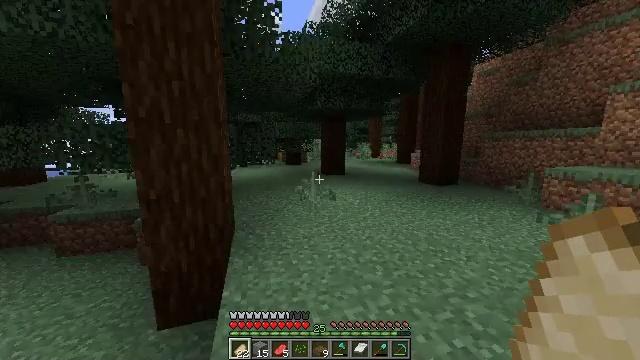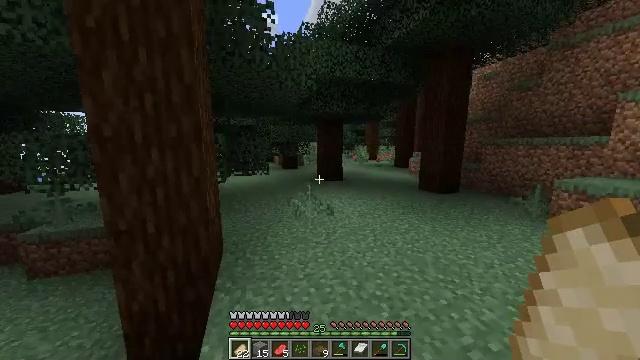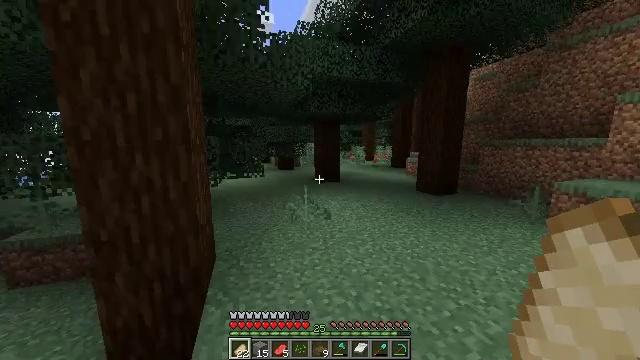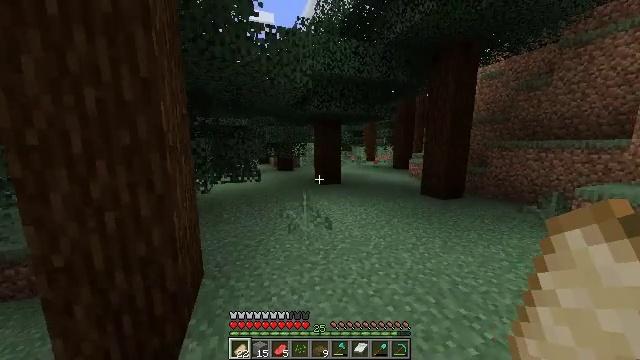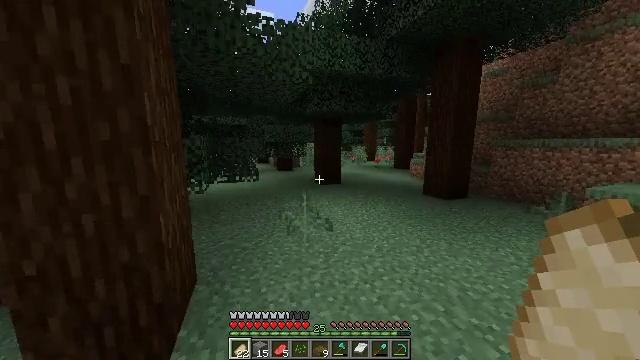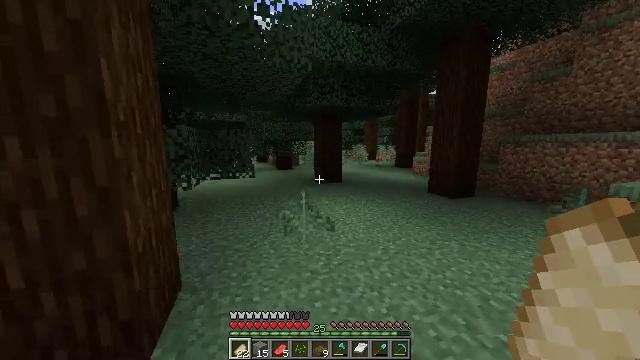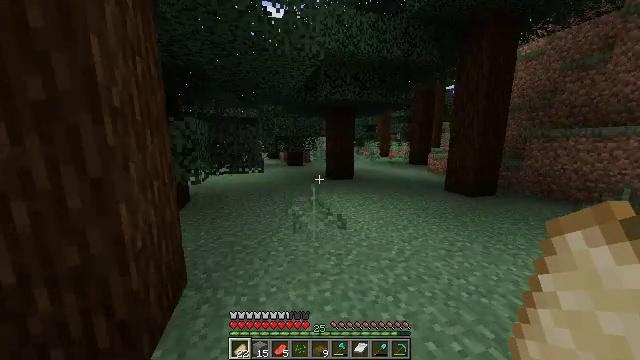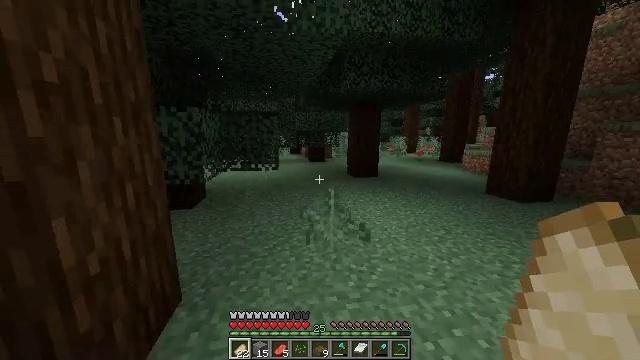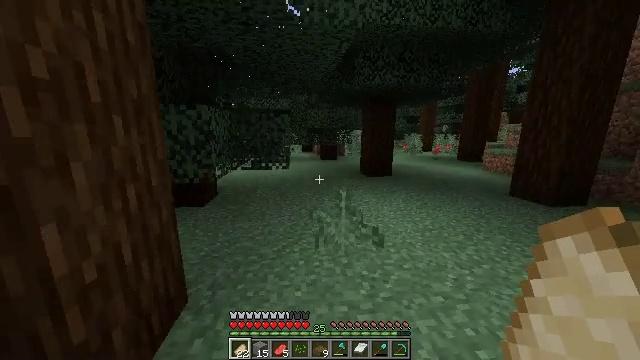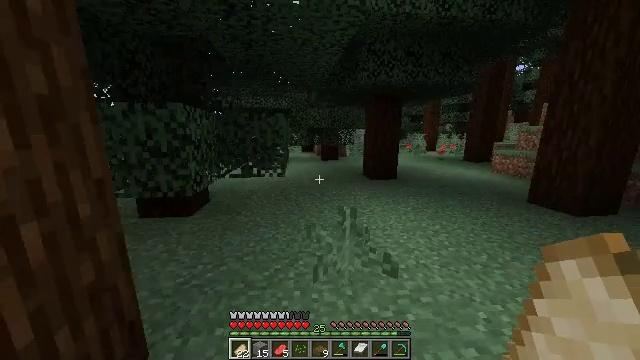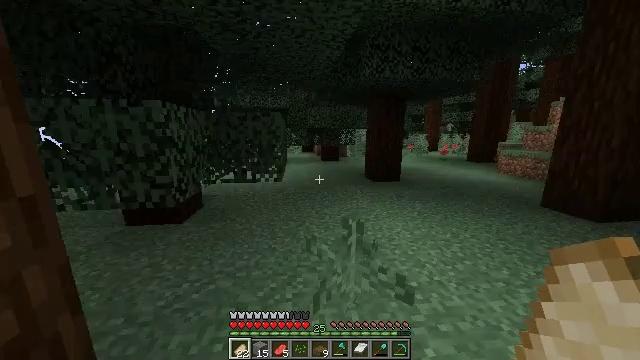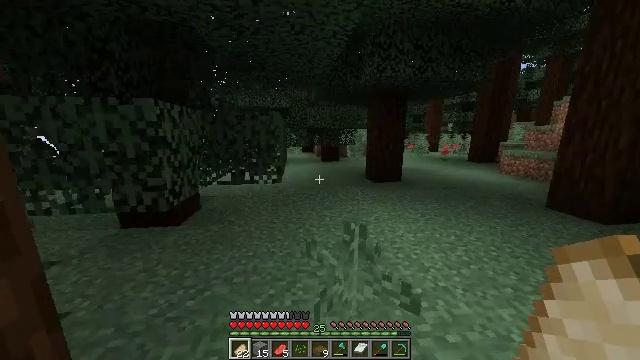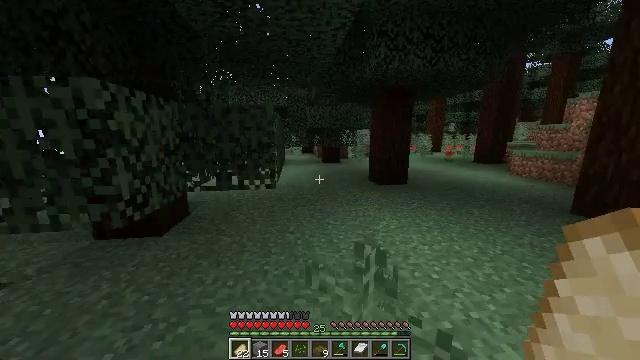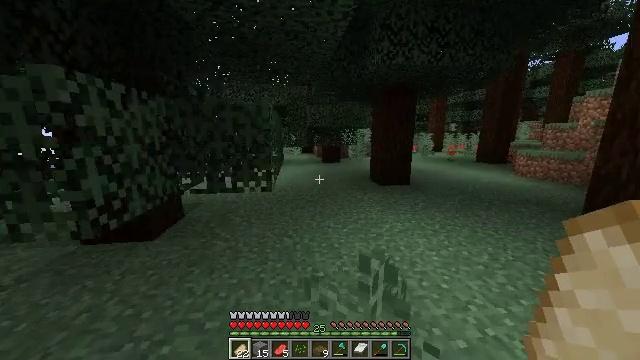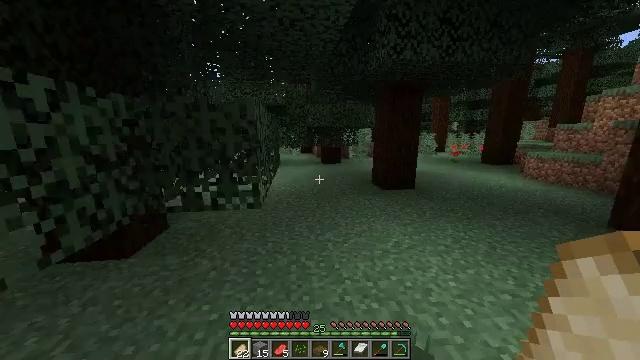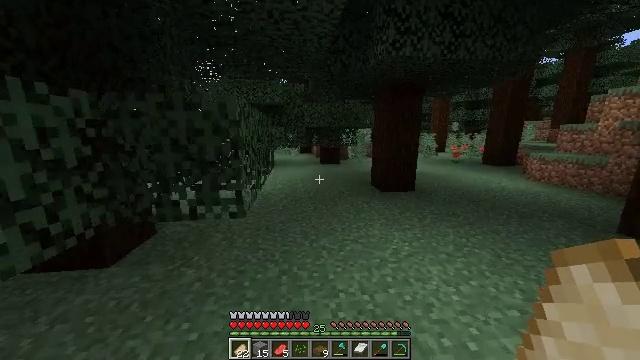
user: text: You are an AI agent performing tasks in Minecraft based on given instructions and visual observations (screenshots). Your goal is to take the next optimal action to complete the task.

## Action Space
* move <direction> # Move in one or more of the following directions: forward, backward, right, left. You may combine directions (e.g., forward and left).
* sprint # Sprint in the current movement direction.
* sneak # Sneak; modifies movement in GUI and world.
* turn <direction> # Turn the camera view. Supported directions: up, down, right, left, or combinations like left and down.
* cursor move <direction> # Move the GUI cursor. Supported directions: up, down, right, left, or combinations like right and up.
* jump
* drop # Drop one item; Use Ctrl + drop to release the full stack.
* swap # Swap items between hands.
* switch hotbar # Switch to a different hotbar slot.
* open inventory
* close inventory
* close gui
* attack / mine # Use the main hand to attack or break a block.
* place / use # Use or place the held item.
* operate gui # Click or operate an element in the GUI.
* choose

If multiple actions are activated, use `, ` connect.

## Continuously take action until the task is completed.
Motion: motion action
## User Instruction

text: Mine the large fern from the ground.
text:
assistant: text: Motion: move forward, jump
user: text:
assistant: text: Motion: move forward, jump
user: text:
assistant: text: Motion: move forward, jump
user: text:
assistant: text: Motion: move forward, jump
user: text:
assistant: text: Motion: move forward
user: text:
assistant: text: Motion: move forward, turn left
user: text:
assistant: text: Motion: move forward, sprint, turn left and down
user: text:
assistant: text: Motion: move forward, sprint, turn left
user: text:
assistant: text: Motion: move forward, sprint
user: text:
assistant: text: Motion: move forward, sprint
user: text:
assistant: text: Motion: move forward
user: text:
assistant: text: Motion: move forward
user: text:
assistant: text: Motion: move forward
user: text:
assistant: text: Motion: move forward
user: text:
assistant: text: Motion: move forward and move right
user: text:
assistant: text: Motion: move forward and move right
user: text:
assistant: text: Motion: move forward and move right
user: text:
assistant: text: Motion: move forward and move right
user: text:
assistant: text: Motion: move forward, sprint
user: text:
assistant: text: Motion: move forward, sprint
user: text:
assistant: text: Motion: move forward, sprint
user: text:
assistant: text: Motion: move forward, sprint, turn left
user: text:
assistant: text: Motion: move forward
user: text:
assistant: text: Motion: move forward, turn left
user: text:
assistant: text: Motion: move forward, turn left
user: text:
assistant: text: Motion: move forward, turn left
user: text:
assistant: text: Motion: move forward
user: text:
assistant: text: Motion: move forward
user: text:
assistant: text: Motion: move forward
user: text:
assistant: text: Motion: move forward